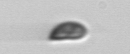
Label: Cryptophyta